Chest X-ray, PA view. Patient: 40 years old, sex M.
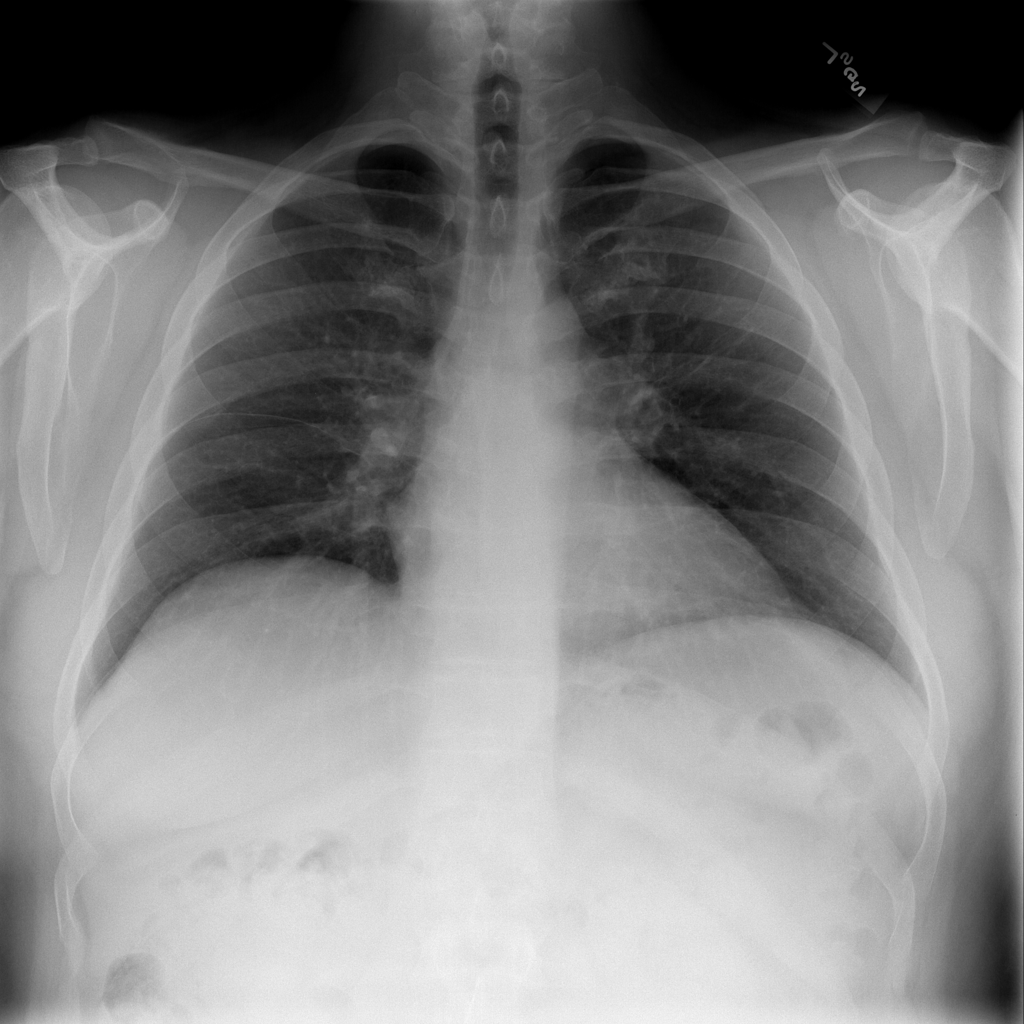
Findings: No Finding